Question: I am trying to implement a feature for adding and monitoring geofences. I tried to do it by this <URL> but I'm already stuck on the first step.
I have also checked build.gradle and I use the same compile and targetSdkVersion...
I have tried to add the service to my AndroidManifest file like they described it but unfortunately when I add this service tag, it's name is displayed in red color and I get this message:
> Cannot resolve symbol 'GeofenceTransitionsIntentService'
Validates resource references inside Android XML files.

This is how my AndroidManifest.xml looks like
'''
<?xml version="1.0" encoding="utf-8"?>
<manifest xmlns:android="http://schemas.android.com/apk/res/android"
package="at.at.tuwien.hci.hciss2015">
<uses-feature
android:glEsVersion="0x00020000"
android:required="true" />
<uses-permission android:name="android.permission.ACCESS_COARSE_LOCATION" />
<uses-permission android:name="android.permission.ACCESS_FINE_LOCATION" />
<uses-permission android:name="android.permission.ACCESS_WIFI_STATE" />
<uses-permission android:name="android.permission.ACCESS_NETWORK_STATE" />
<uses-permission android:name="android.permission.INTERNET" />
<uses-permission android:name="android.permission.VIBRATE" />
<uses-permission android:name="android.permission.WRITE_EXTERNAL_STORAGE" />
<uses-permission android:name="com.google.android.providers.gsf.permission.READ_GSERVICES" />
<application
android:allowBackup="true"
android:icon="@mipmap/ic_launcher"
android:label="@string/app_name"
android:theme="@style/AppTheme">
<meta-data
android:name="com.google.android.gms.version"
android:value="@integer/google_play_services_version" />
<activity
android:name=".MainActivity"
android:label="@string/app_name"
android:screenOrientation="portrait">
</activity>
<activity
android:name=".InitActivity"
android:label="@string/app_name"
android:screenOrientation="portrait">
<intent-filter>
<action android:name="android.intent.action.MAIN" />
<category android:name="android.intent.category.LAUNCHER" />
</intent-filter>
</activity>
<activity
android:name=".CharActivity"
android:label="@string/title_activity_char">
</activity>
<activity
android:name=".AnimationSampleActivity">
</activity>
<service android:name=".GeofenceTransitionsIntentService" />
</application>
'''
Does anybody know what causes this issue and how can I fix it?
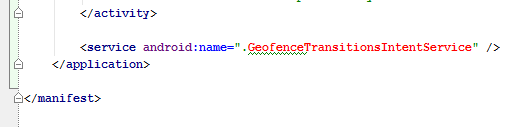
Answer: Your 'GeofenceTransitionsIntentService.java' file obviously has not your root package.
'''
<manifest xmlns:android="http://schemas.android.com/apk/res/android"
package="at.at.tuwien.hci.hciss2015">
'''
Your 'GeofenceTransitionsIntentService.java' should start with:
'''
package at.at.tuwien.hci.hciss2015;
// ...
'''
Then you can declare it in your 'AndroidManifest.xml' file:
'''
<service android:name=".GeofenceTransitionsIntentService" />
'''
Here the '.GeofenceTransitionsIntentService' implies that 'GeofenceTransitionsIntentService' in at the root of your package, which is 'at.at.tuwien.hci.hciss2015'.